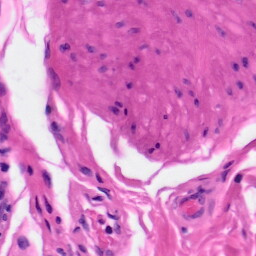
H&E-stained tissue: Skin